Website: walmart
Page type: account-selection
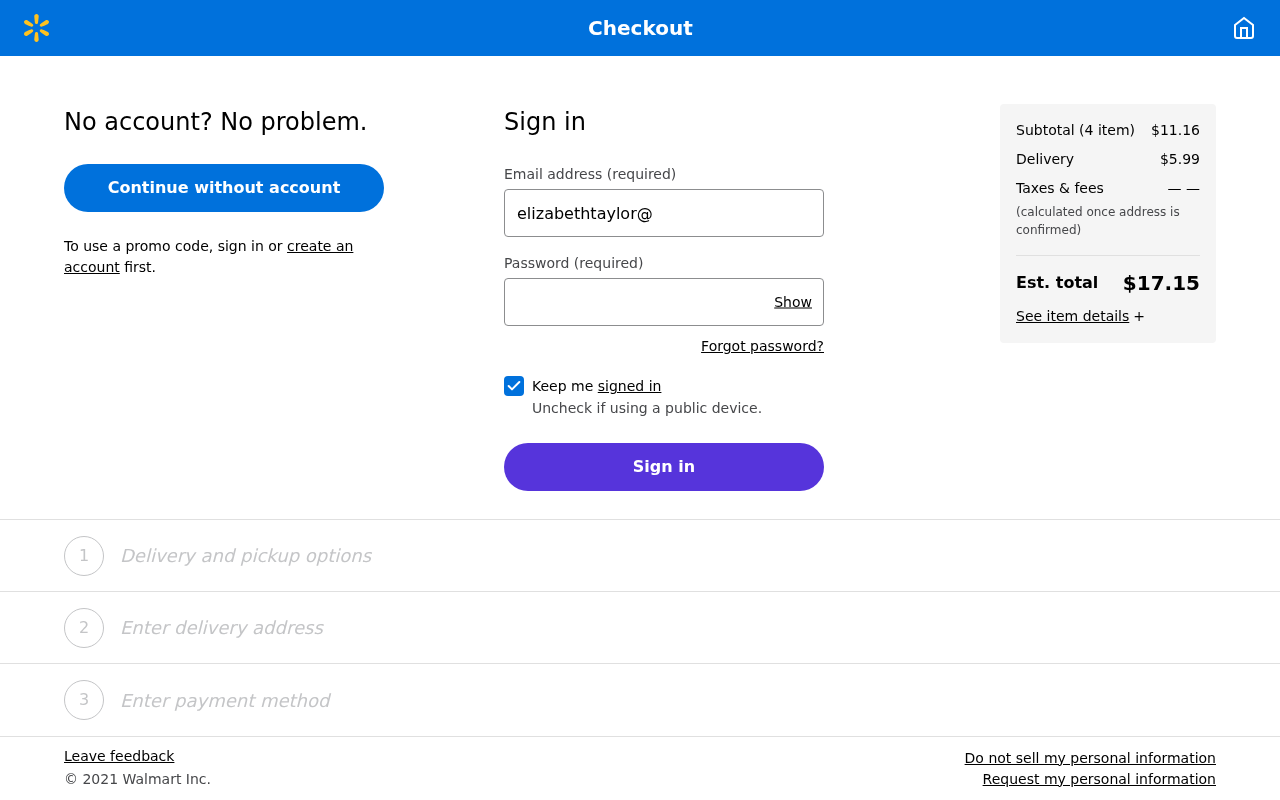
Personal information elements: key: PII_EMAIL
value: elizabethtaylor@gmail.com
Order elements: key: ORDER_NUM_ITEMS
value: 4
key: ORDER_SUBTOTAL
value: $11.16
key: ORDER_SHIPPING_COST
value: $5.99
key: ORDER_TOTAL
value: $17.15